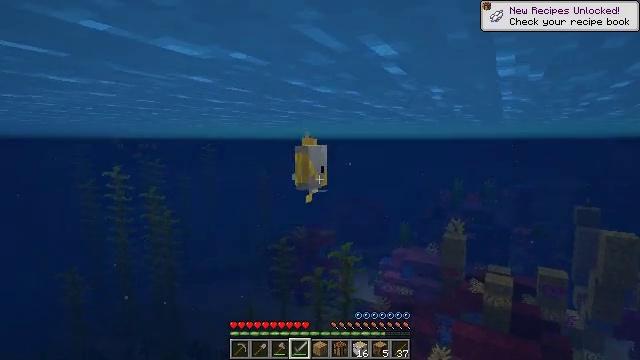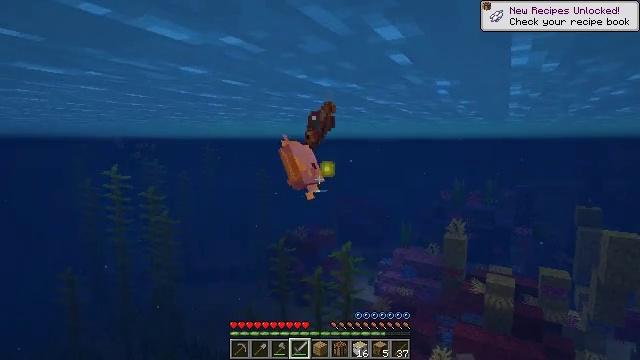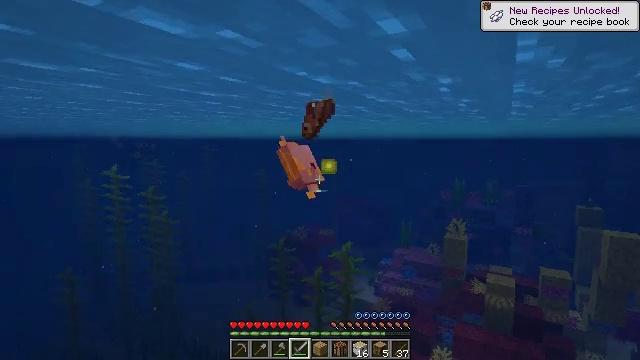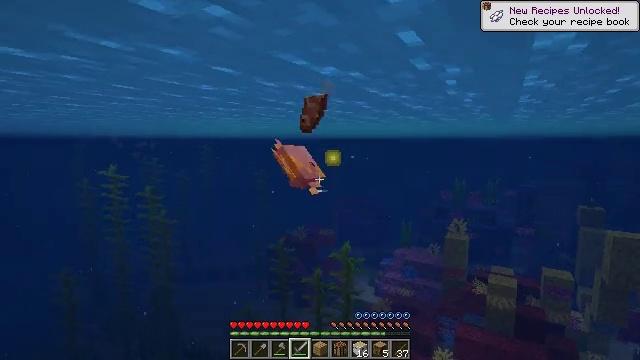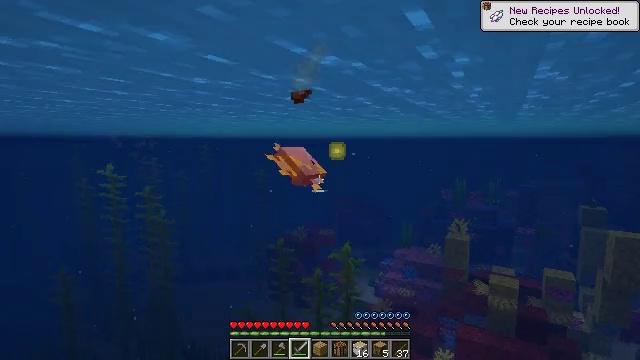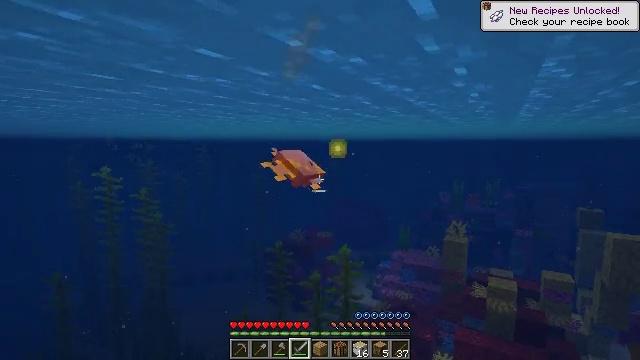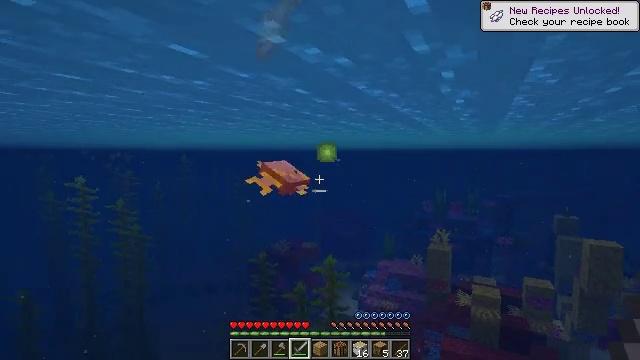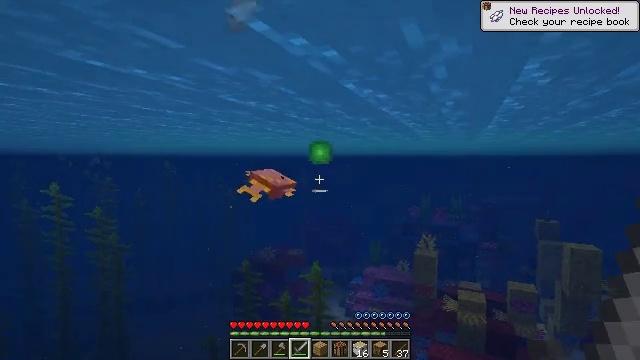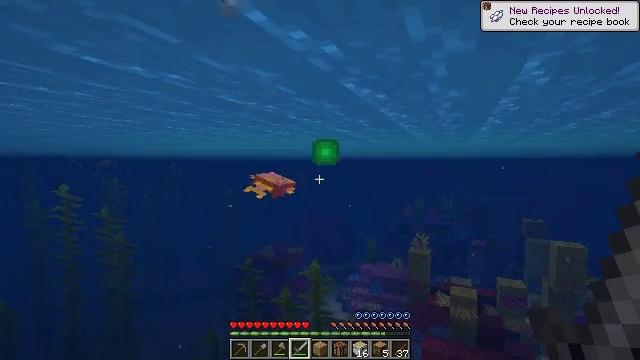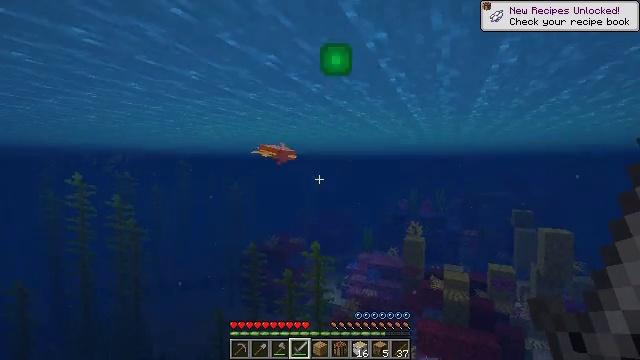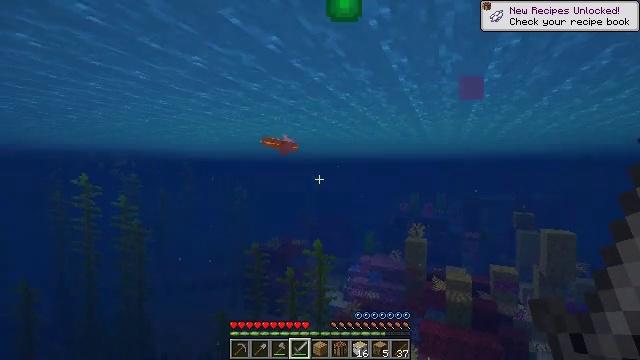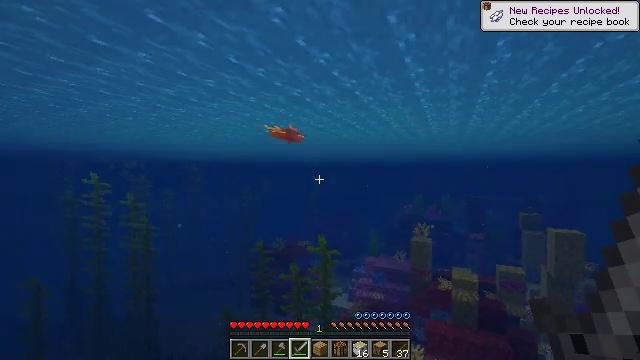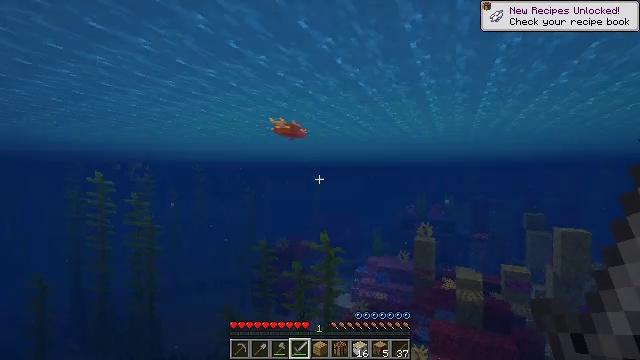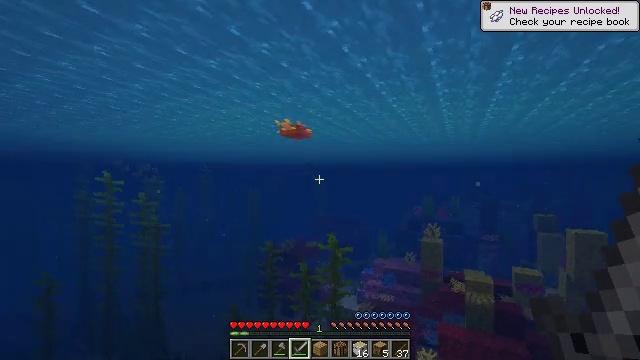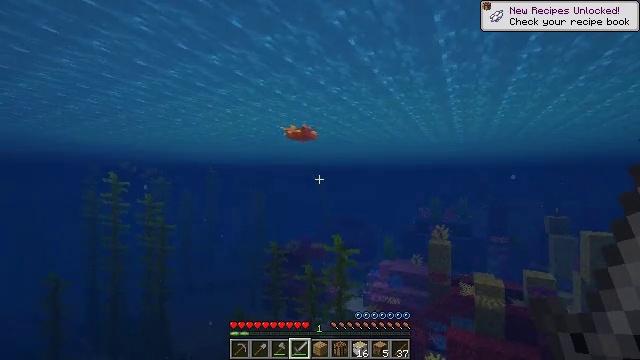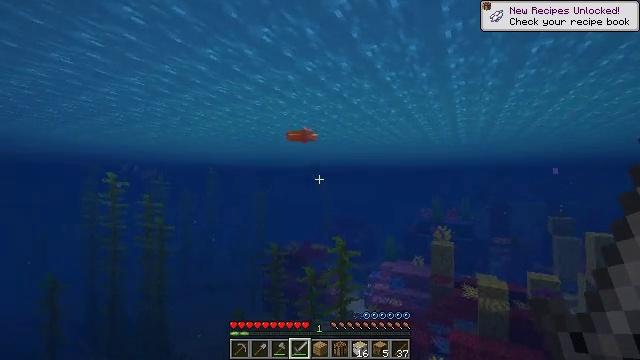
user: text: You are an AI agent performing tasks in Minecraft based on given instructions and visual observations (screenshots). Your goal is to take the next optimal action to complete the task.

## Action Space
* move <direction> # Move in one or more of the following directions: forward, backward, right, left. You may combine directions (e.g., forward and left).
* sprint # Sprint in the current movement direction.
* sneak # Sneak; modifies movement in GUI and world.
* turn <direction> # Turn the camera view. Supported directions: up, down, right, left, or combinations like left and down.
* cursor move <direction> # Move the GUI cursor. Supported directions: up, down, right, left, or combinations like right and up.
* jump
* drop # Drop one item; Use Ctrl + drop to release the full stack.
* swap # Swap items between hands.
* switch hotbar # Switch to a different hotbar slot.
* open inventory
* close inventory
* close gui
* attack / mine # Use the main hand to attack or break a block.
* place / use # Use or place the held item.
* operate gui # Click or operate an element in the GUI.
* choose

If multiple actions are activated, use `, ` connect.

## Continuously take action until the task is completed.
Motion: motion action
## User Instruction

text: Collect the horn coral block with an ax.
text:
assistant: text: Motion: move forward
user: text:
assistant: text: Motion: move forward
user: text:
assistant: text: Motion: move forward
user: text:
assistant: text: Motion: move forward
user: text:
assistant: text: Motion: move forward
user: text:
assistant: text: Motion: move forward, turn right and up
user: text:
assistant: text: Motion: move forward, sprint, turn right and up
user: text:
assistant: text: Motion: move forward, sprint
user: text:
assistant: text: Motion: move forward, sprint
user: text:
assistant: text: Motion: move forward, sprint, turn up
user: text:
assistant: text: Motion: move forward, sprint, turn left and up
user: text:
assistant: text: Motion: move forward, sprint
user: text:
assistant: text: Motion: move forward, sprint, turn left
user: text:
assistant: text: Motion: move forward, sprint, turn left
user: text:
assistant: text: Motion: move forward, sprint
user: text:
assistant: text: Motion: move forward, sprint, turn up
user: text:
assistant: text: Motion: move forward, sprint, turn up
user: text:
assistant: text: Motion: move forward, sprint, turn up
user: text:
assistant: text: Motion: move forward, sprint, turn up
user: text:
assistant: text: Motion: move forward, sprint, jump
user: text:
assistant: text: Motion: move forward, sprint, jump
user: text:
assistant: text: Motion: move forward, sprint, jump
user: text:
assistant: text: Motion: move forward, sprint
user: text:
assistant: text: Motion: move forward, sprint
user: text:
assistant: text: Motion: move forward, sprint
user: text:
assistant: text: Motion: move forward, sprint
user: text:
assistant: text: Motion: move forward, sprint
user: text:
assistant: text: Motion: move forward, sprint
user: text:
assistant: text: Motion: move forward, sprint
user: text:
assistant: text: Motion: move forward, sprint